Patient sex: F
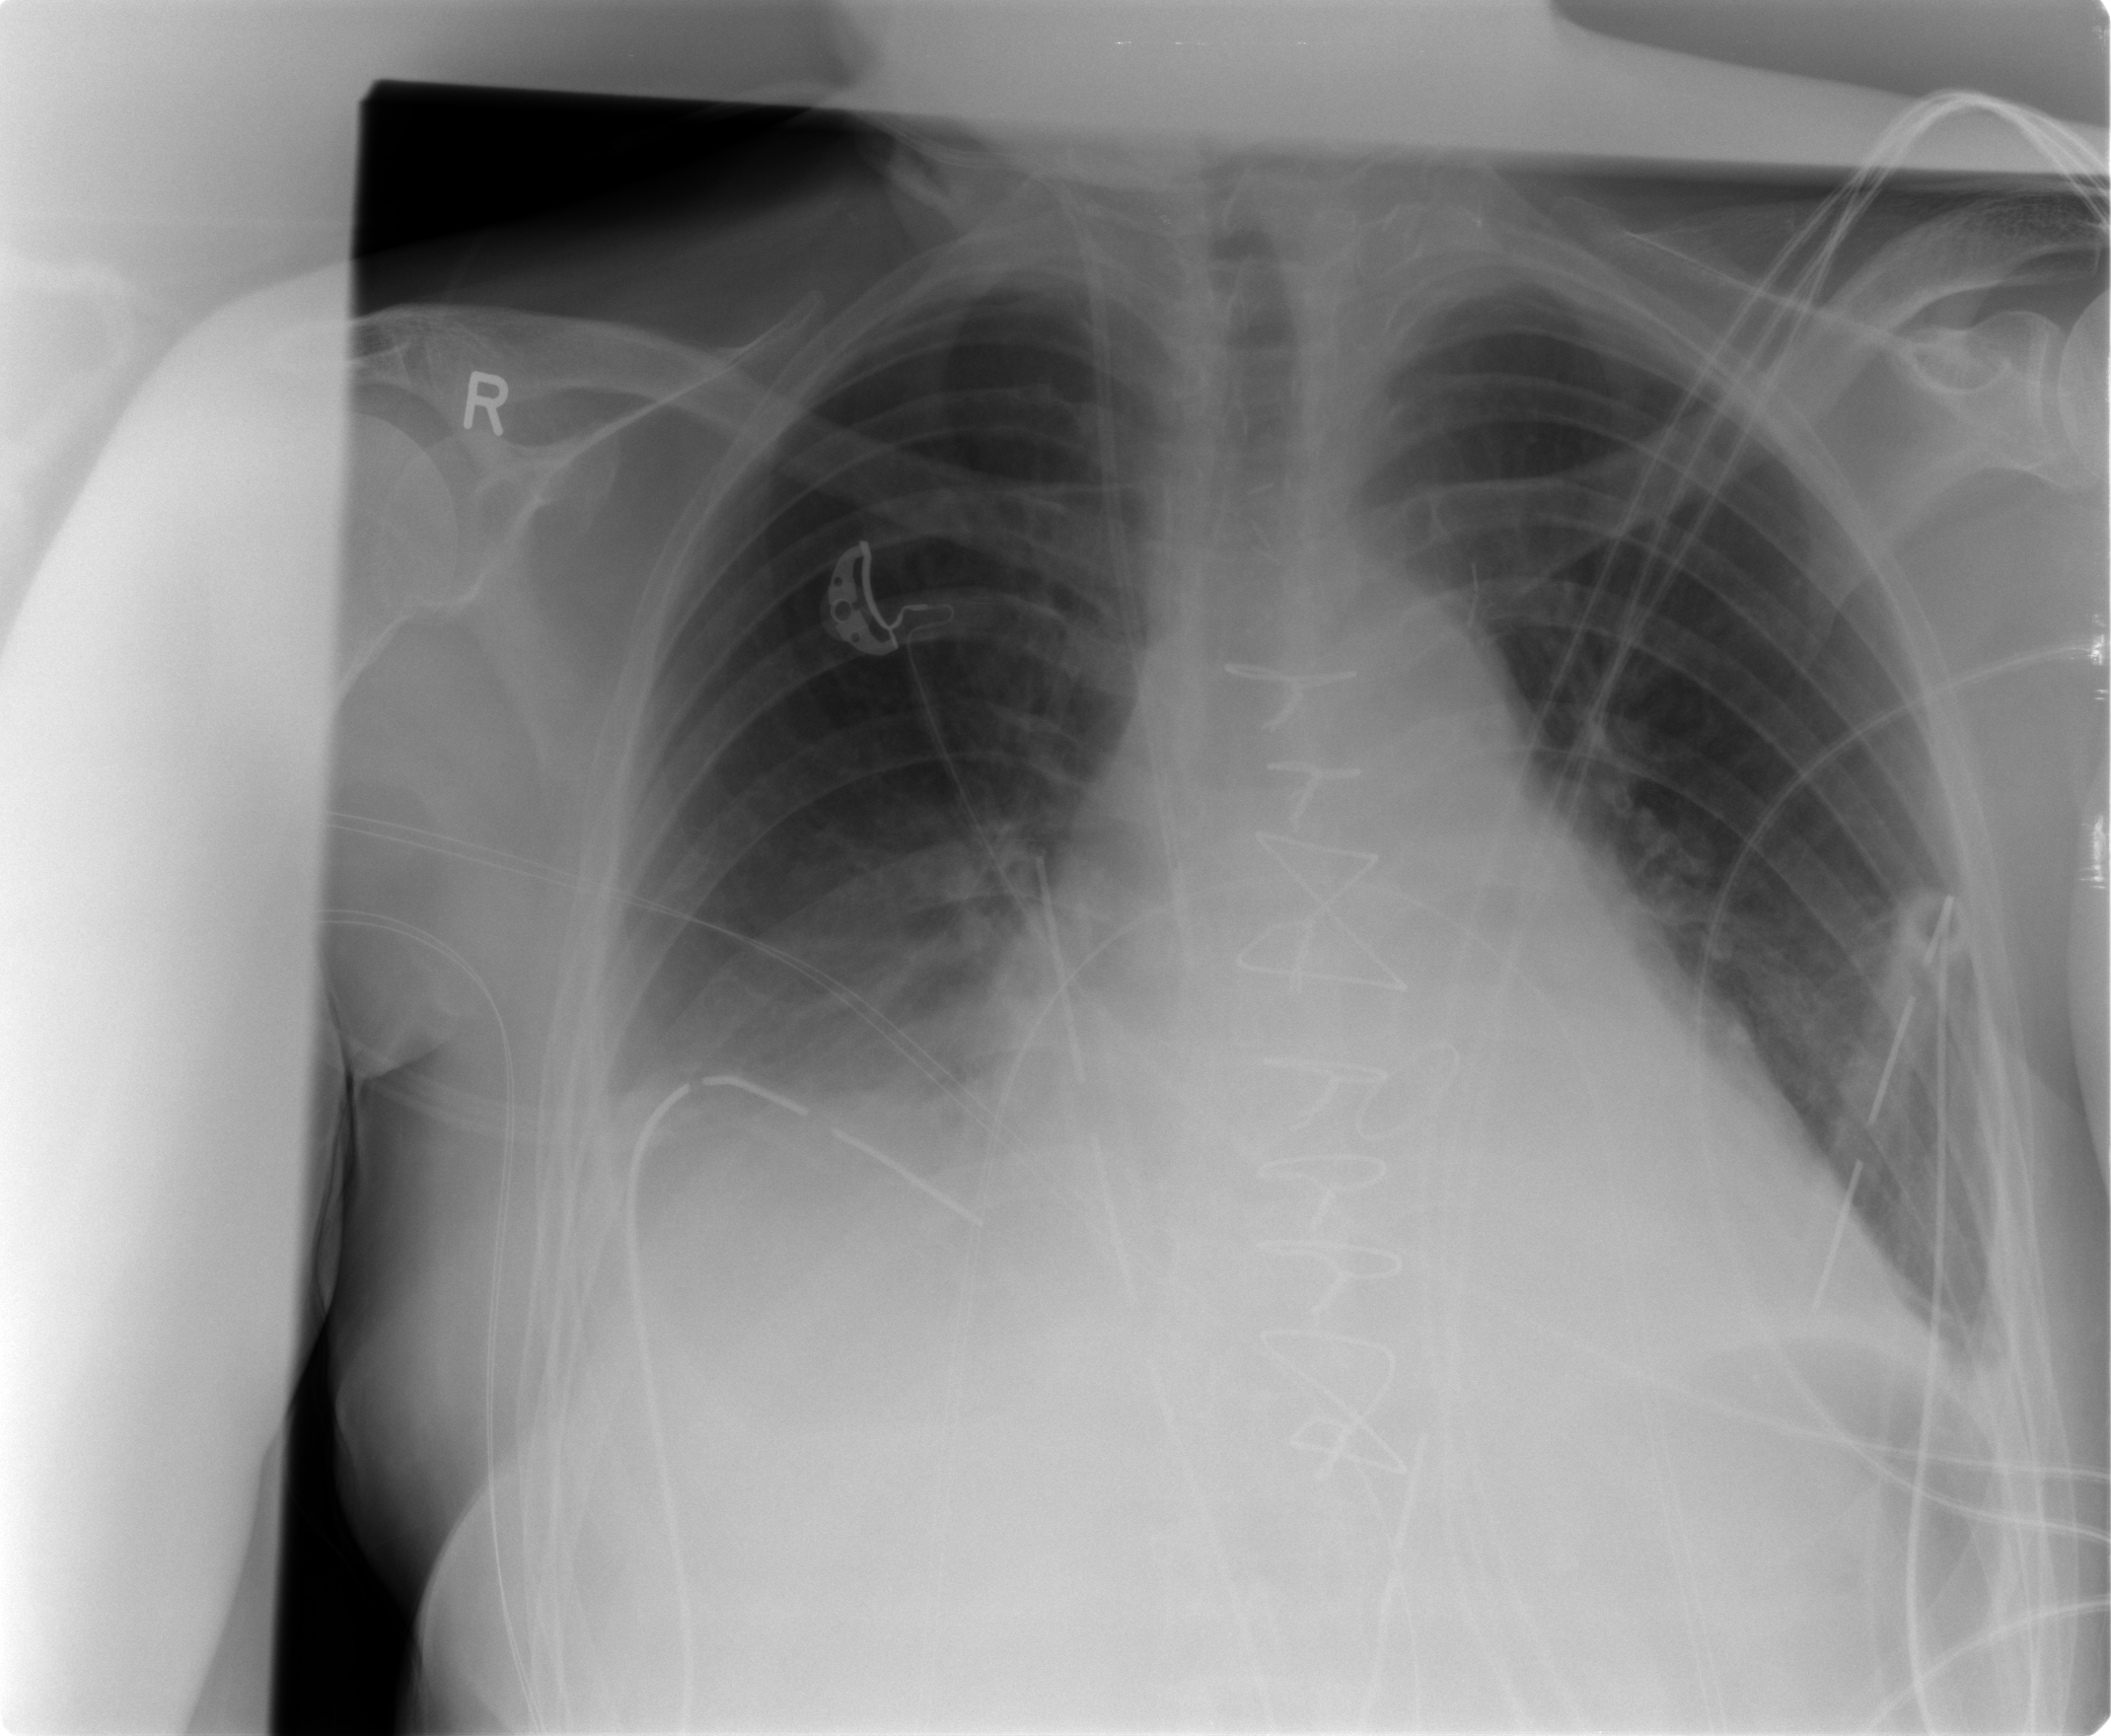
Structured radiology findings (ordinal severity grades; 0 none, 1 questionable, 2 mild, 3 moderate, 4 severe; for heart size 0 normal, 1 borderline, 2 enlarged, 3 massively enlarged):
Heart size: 2
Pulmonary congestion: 2
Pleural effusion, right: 2
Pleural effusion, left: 1
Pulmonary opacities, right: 0
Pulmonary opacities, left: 0
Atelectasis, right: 2
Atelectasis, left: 2